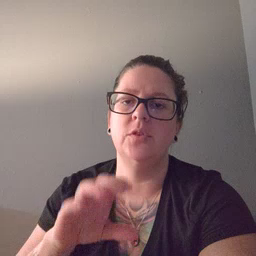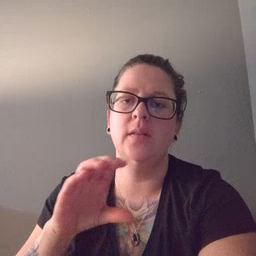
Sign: chocolate